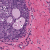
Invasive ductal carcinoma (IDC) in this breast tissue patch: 0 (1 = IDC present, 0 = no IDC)